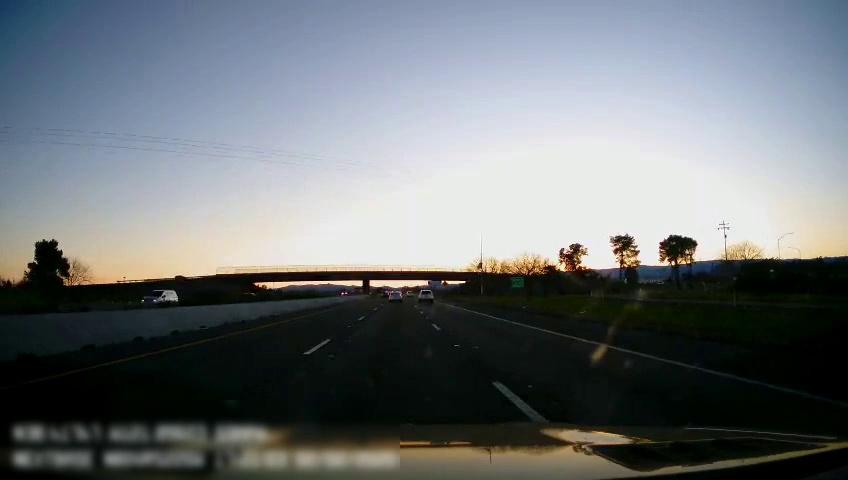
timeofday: Day
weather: Sunny
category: Drivable Space
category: Vehicles | Car
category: Vehicles | SUV
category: Vehicles | SUV
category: Vehicles | Car
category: Lanes | Current Lane
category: Lanes | Current Lane
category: Lanes | Alternate Lane
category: Lanes | Alternate Lane
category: Traffic | Signs